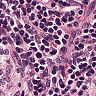
Metastatic tissue present: no